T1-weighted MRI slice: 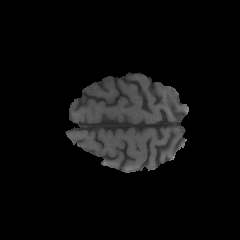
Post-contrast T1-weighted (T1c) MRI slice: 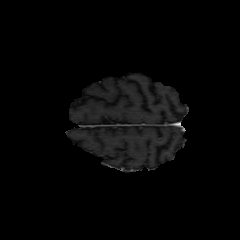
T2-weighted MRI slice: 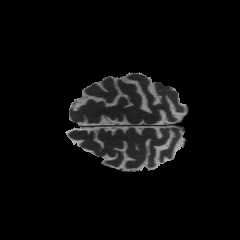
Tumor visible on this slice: no